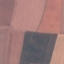
Label: AnnualCrop